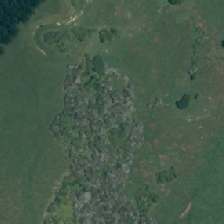
Land cover: high_producing_grassland